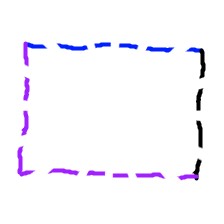
Shape: rectangle